Question: The jQuery method <URL>' with 'event.target' to detect if the tapped target element has a specific ancestor. Unfortunately this returns and error on iOS devices.
---
'''
<ul class="level-1">
<li><a href="#" class="item-1">Level 1 - Item 1</a></li>
<li><a href="#" class="item-2">Level 1 - Item 2</a></li>
<li><a href="#" class="item-3">Level 1 - Item 3</a></li>
</ul>
'''
'''
$('.item-1').on('touchstart', function(e) {
e.preventDefault();
console.log(e.target.closest('.level-1'));
});
'''

---
Live example can be found at <URL>.
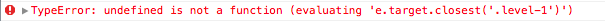
Answer: You are calling the dom element's <URL> method for cross browser compatibility
'''
console.log($(e.target).closest('.level-1'));
'''